Question: Please see the picture. I have a data table with multiple rows (the real data I'm working with has 2,000+ rows).

I need to sum the row entries in each column, but I need to put those sums in two different categories: "new", and "return". New starts at the first date the value appears, and then it's considered new for the next 12 months (so 10/1/2005 - 10/1/2006). Any value for that Type after the initial 12 month window is then considered "return". The dates the first value appears at is always different though, for each type (Rock, Paper, Scissors), so there's not one static date I can measure from, for each row the first value could appear at any date.
So even if a value occurs, then a value occurs 9 months later, both those values are "new". Only after the 12 months since the first occurrence does it become "return".
I can do this obviously manually, but with over 2,000 rows it could take forever and lead to a lot of errors. Any solution is helpful- conditional format, formula, VBA.
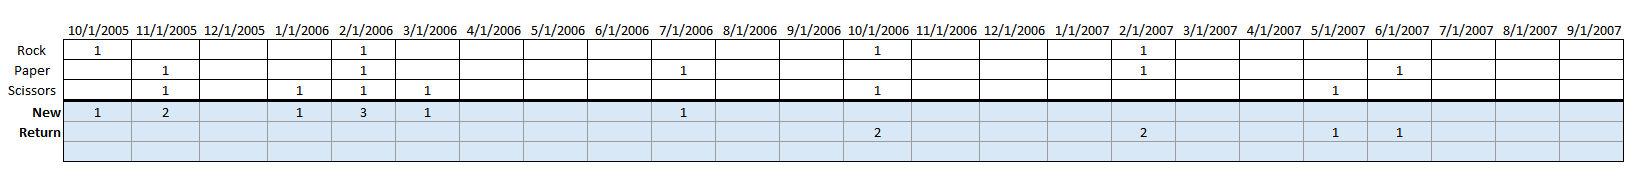
Answer: WOW!! - This one was a doozie for me, but it can be done using array formulas. (I wanted to see if I could do it - The nicer solution, though, would definitely be to do this in VBA)
The way I would do it is, suppose you set up your data exactly like you have it in your sample picture - such that your '10/1/2005' data would be in column B.
So, to see how you would do it for yearly, suppose you're working on the column for '2/1/2007' (given this example, it would be in column R.
So, your calculation (in cell 'R6') would look as follows:
'''
=SUMPRODUCT(--(MMULT(IF(F2:Q4="",0,F2:Q4),TRANSPOSE({1,1,1,1,1,1,1,1,1,1,1,1}))>0),R2:R4)
'''
Note that (using + + once entered) for this to work.
---
Then, your calculation is simply the sum of this column minus your returns. So, in cell 'R5', you would have:
'''
=SUM(R2:R4)-R6
'''
(Entered as a normal formula).
---
As a simple explanation, you're using matrix multiplication to multiply the values in each row by 1 and summing that together on a per-row basis (The 'MMULT()' part), then you're simply examining if it returns '>0' - meaning there is at least a single value in that row for the last 12 months.
Then, if there is a value, then you add in the current month's value to the sum (This is done using the 'SUMPRODUCT()' function)... That gives you what you need.
The nice thing about this is that it is easily good for any number of rows of data, so your situation should be satisfied, the bad thing is that it will be fairly processor-intensive, but it will work!!
I hope this at least helps set you on your way!